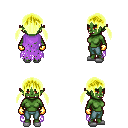
a pixel art fantasy rpg character, female body template, orc, green skin, maroon tattered cape, teal pants, gold twin-tailed hairstyle, gold gloves, white slippers, four views (front, back, left, right), 2x2 character sprite sheet, small pixel art, hard edges, no anti-aliasing